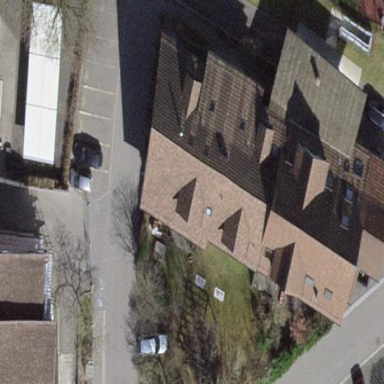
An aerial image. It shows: Building with tiled roof.